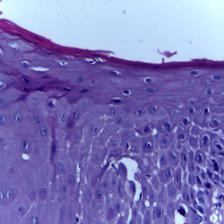
Diagnosis: OSCC